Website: apple
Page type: customer-info-address
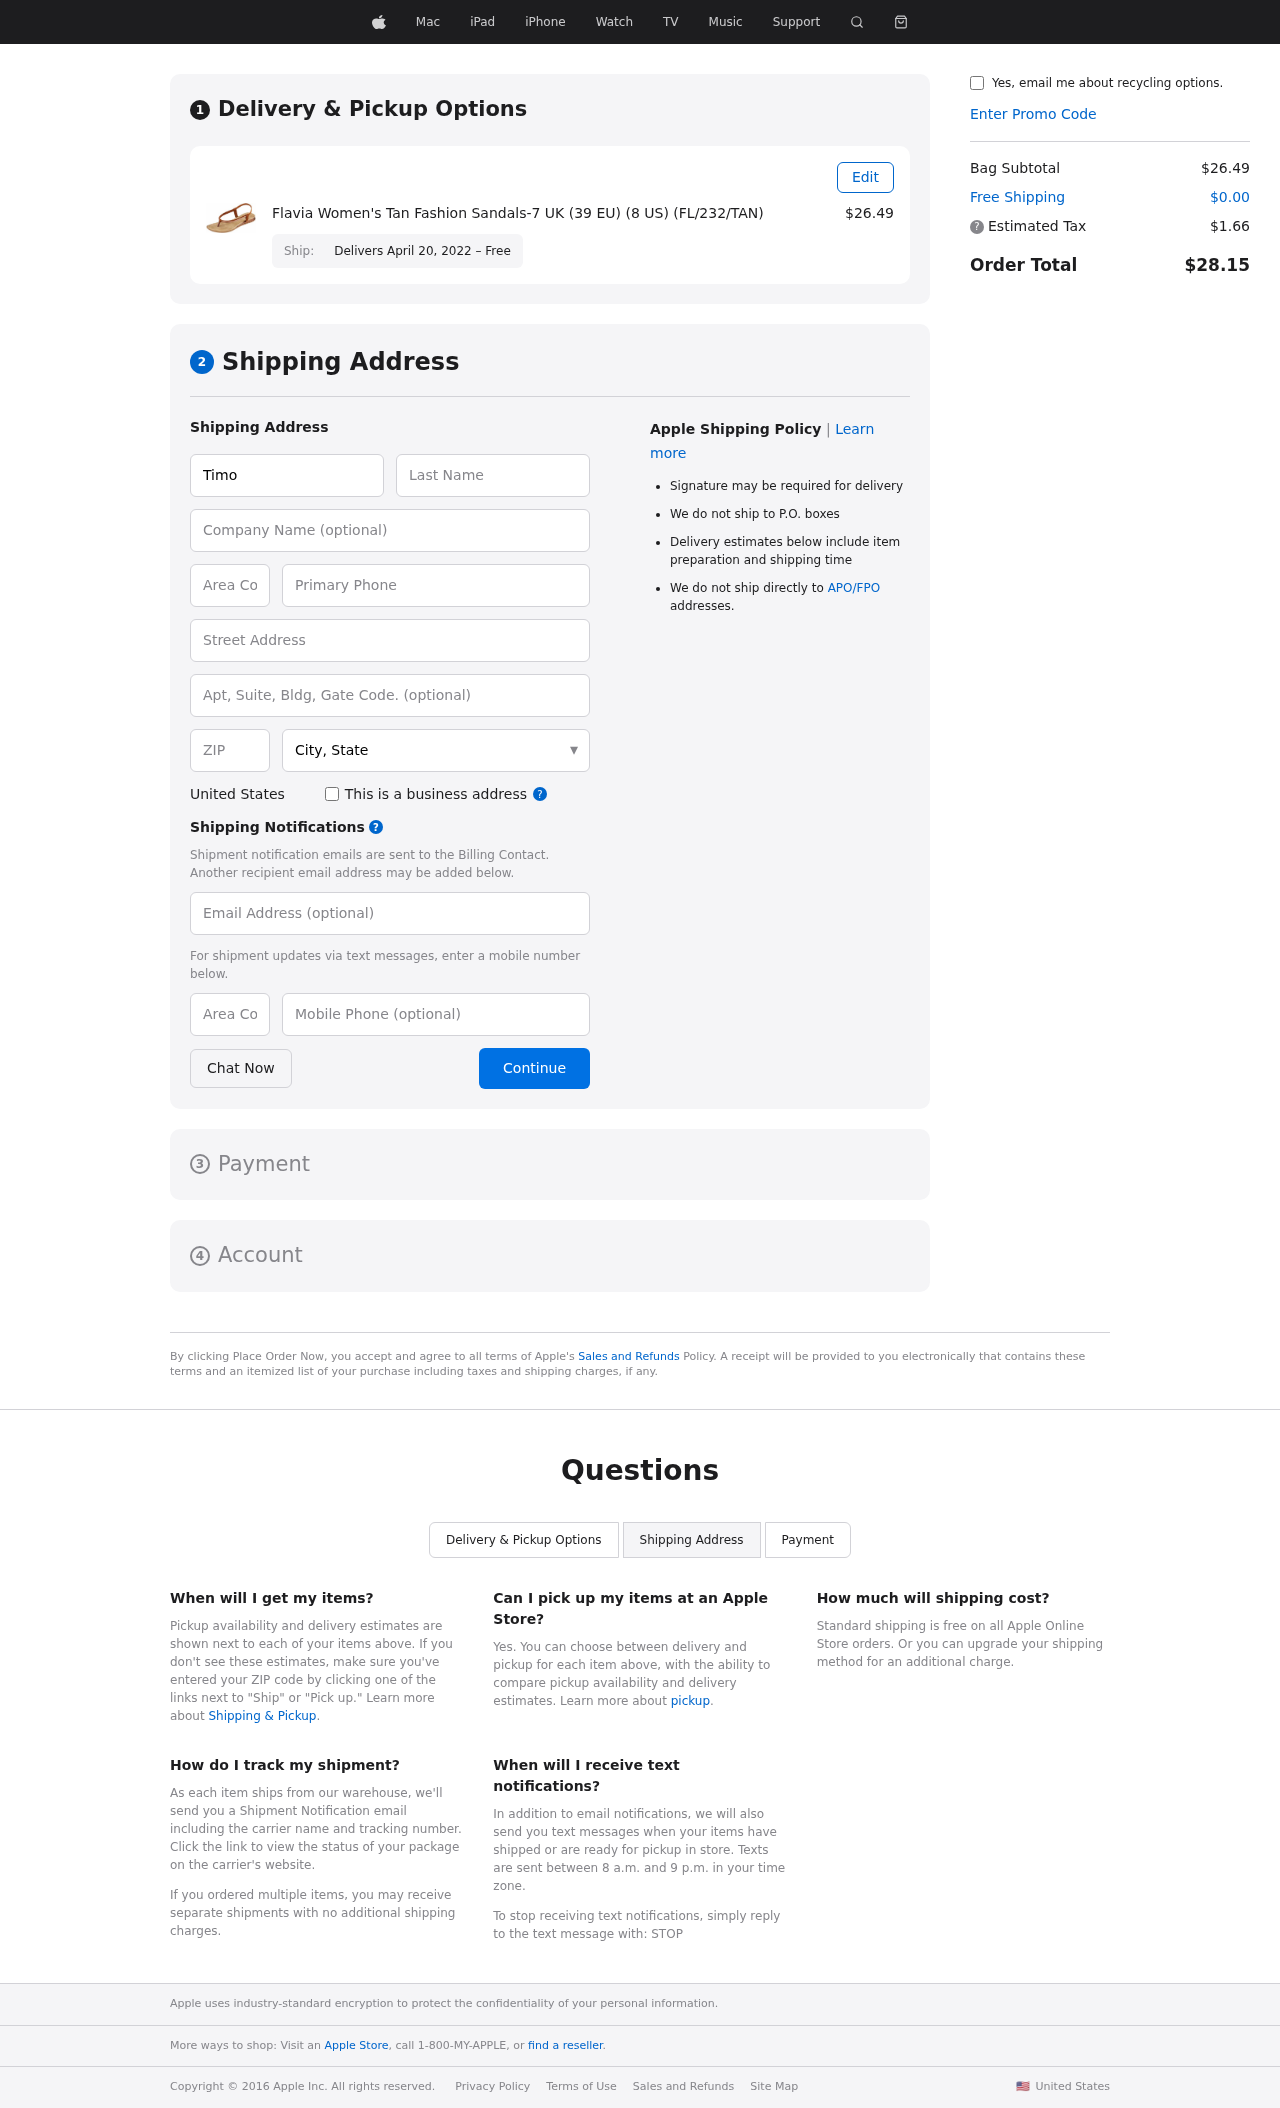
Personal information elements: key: PII_CITY_STATE
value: Christopherberg, TN
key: PII_COUNTRY
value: United States
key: PII_EMAIL
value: timothyburke@gmail.com
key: PII_FIRSTNAME
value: Timothy
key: PII_LASTNAME
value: Burke
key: PII_PHONE
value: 4047835398
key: PII_PHONE_ALT
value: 3858747696
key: PII_PHONE_ALT_AREA
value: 385
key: PII_PHONE_AREA
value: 404
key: PII_POSTCODE
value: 19431
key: PII_STREET
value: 557 Thomas Park Suite 841
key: PII_STREET2
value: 667 Phyllis Rapids Apt. 522
Product elements: key: PRODUCT1_NAME
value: Flavia Women's Tan Fashion Sandals-7 UK (39 EU) (8 US) (FL/232/TAN)
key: PRODUCT1_PRICE
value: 26.49
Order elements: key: ORDER_DELIVERY_DATE
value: Delivers April 20, 2022 – Free
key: ORDER_SUBTOTAL
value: $26.49
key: ORDER_SHIPPING_COST
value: $0.00
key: ORDER_TAX
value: $1.66
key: ORDER_TOTAL
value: $28.15